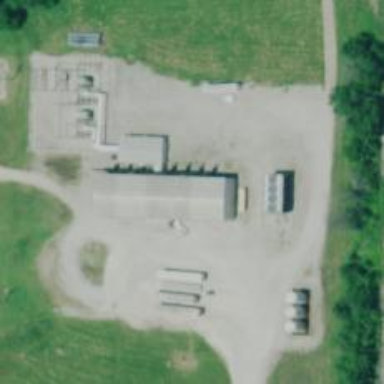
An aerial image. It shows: Generator is pictured.